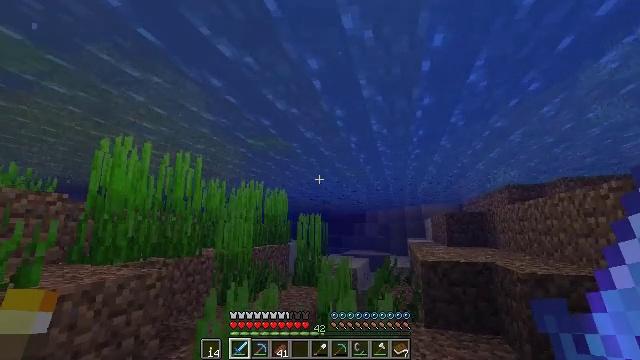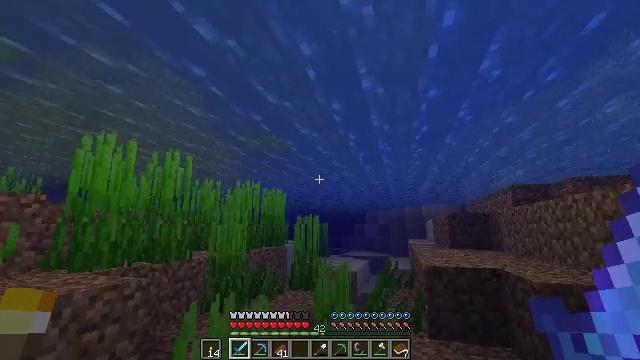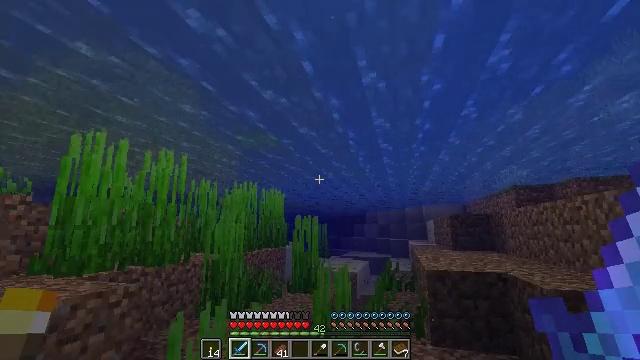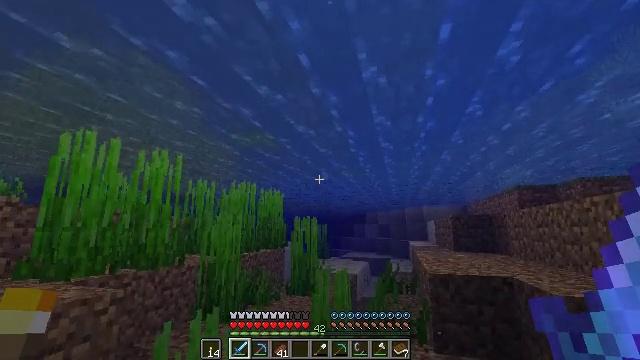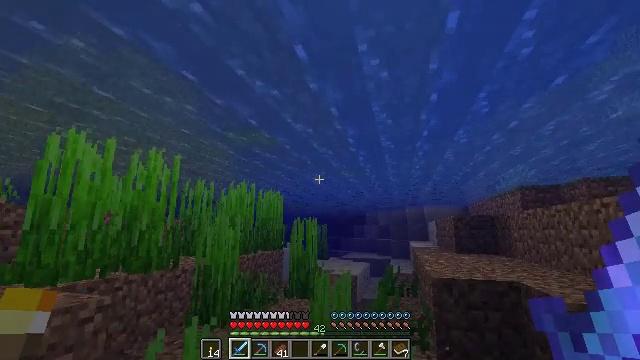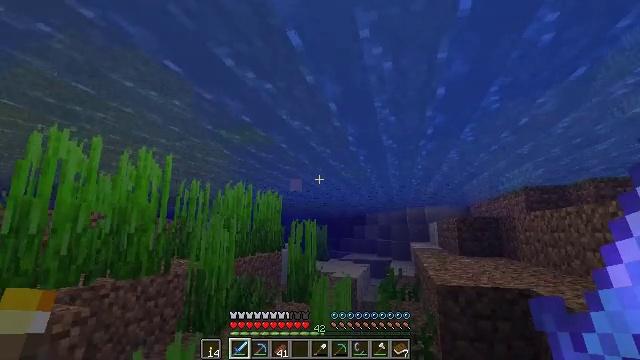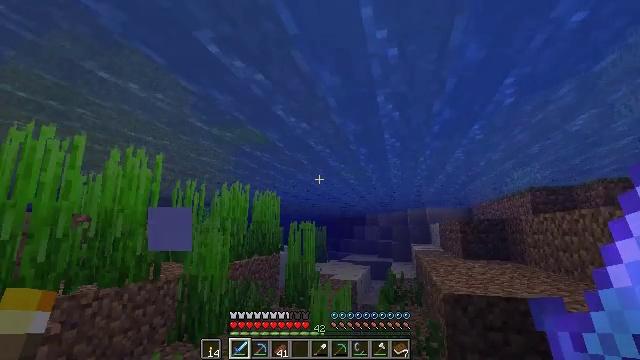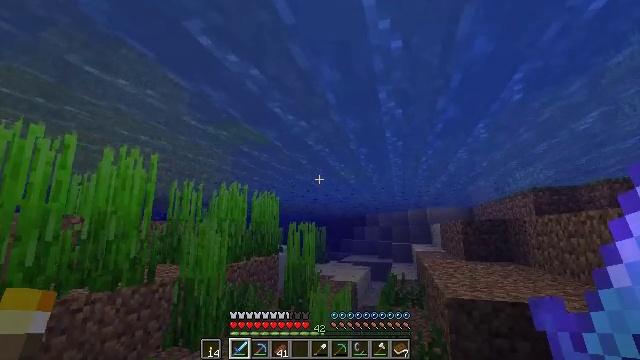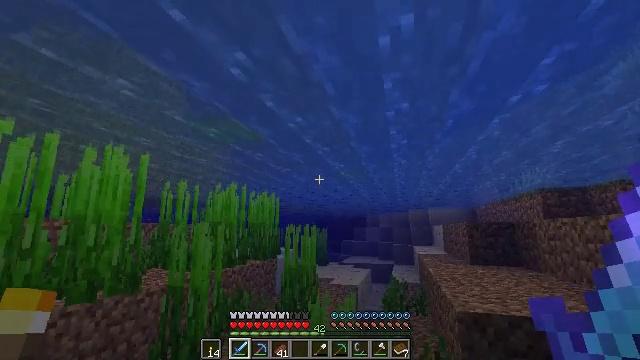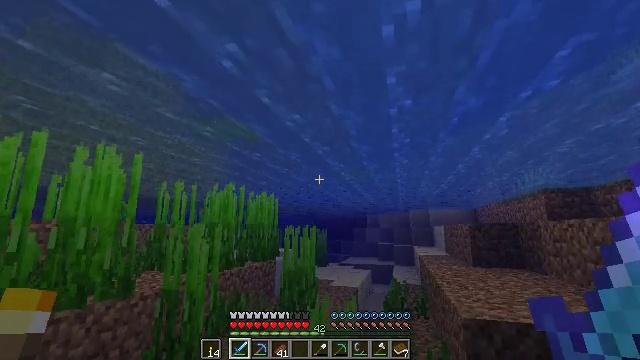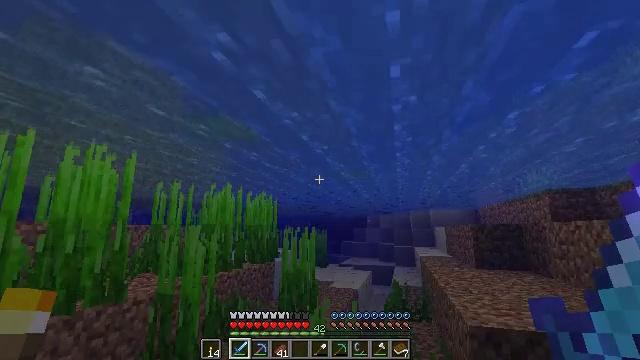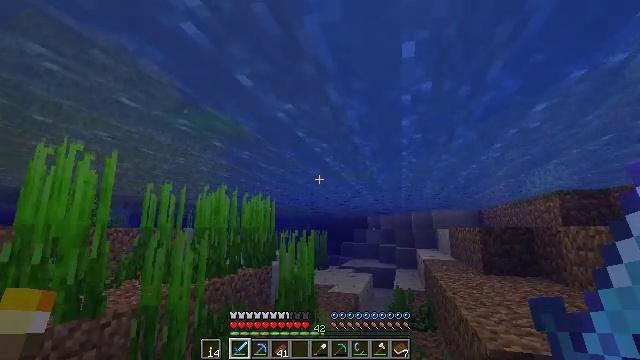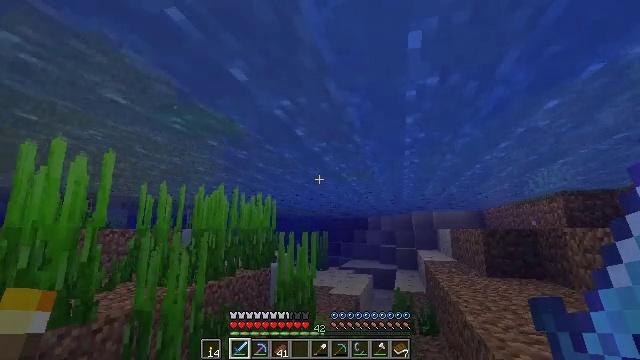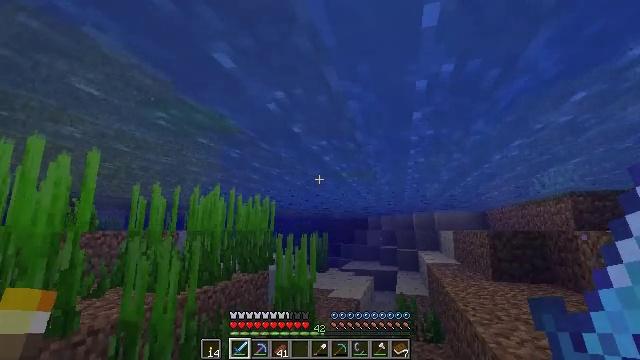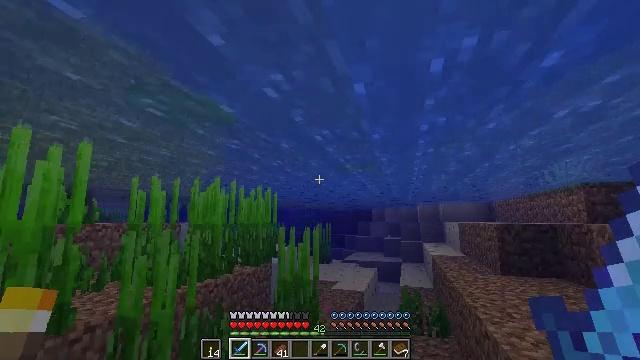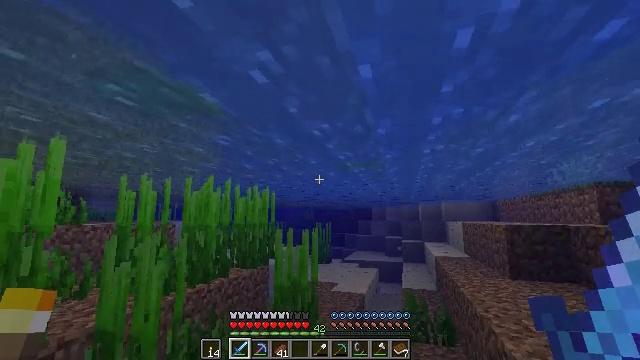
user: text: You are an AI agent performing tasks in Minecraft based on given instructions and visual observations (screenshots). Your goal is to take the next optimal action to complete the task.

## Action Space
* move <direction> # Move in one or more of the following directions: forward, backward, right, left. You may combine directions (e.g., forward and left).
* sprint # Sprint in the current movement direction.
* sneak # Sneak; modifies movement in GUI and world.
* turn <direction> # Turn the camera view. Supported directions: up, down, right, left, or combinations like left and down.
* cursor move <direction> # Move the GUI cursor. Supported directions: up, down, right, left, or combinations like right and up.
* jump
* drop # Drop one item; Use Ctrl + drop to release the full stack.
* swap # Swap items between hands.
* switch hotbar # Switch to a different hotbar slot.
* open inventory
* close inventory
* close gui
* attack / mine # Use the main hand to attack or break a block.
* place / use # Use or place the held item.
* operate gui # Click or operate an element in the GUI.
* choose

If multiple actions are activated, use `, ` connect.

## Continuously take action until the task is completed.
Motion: motion action
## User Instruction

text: Break the enchanting table to move it.
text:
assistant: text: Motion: move forward, sprint
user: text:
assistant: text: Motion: move forward, sprint
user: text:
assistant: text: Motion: move forward, sprint
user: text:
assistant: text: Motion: move forward, sprint
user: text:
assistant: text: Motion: move forward, sprint
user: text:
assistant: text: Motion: move forward, sprint
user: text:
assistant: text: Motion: move forward, sprint
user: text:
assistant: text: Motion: move forward, sprint
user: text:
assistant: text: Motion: move forward, sprint
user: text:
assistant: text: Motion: move forward, sprint
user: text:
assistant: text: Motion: move forward, sprint
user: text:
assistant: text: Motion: move forward, sprint
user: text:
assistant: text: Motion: move forward, sprint
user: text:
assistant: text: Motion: move forward, sprint, turn down
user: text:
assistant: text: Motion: move forward, sprint
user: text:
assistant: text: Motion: move forward, sprint
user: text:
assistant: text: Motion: move forward, sprint
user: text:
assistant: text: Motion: move forward, sprint
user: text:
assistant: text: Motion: move forward, sprint
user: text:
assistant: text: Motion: move forward, sprint
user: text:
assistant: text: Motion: move forward, sprint
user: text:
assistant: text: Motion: move forward, sprint
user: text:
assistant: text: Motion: move forward, sprint
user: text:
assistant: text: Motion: move forward, sprint
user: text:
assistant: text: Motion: move forward, sprint
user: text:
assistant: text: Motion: move forward, sprint
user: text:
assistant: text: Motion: move forward, sprint
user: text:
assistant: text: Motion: move forward, sprint
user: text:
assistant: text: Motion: move forward, sprint, turn down
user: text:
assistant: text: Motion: move forward, sprint, turn down